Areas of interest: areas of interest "Science Garden Soccer Field"
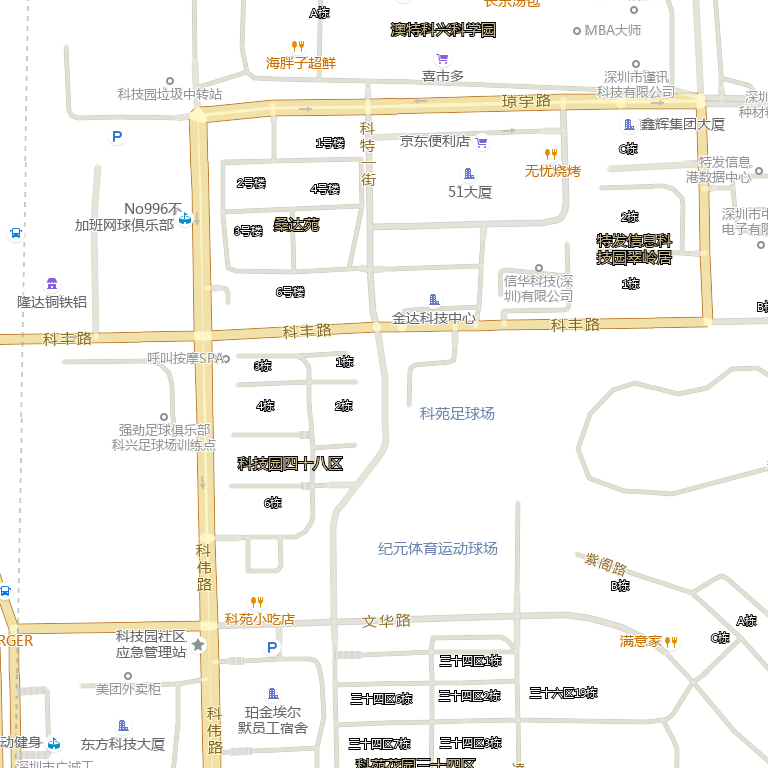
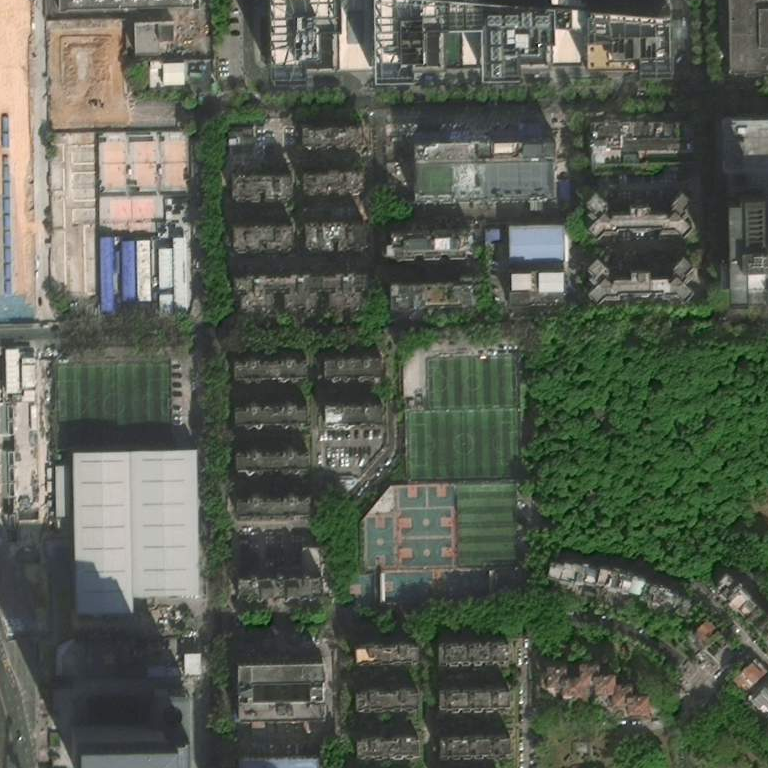